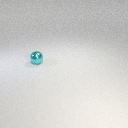
small cyan metal sphere